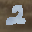
Label: 2